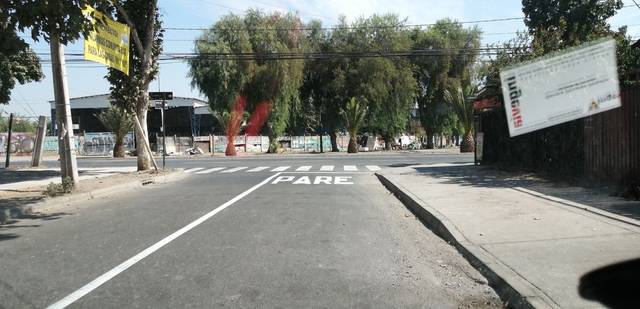
Region: Chile
Coordinates: -33.455, -70.75